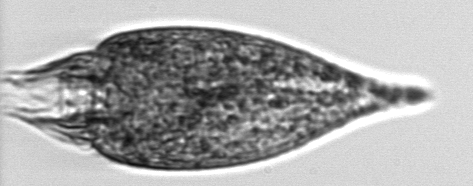
Label: Strombidium_conicum